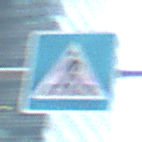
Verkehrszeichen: FussgaengerueberwegRechts
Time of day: MorningAfternoon
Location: Outdoor (Urban)
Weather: PartlyCloudy
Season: NotSpecified
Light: Natural